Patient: sex M, age 48
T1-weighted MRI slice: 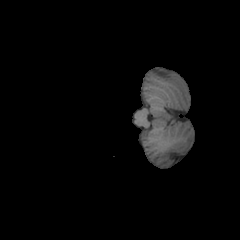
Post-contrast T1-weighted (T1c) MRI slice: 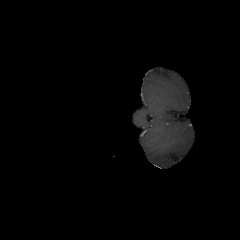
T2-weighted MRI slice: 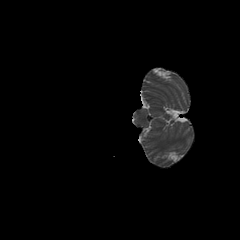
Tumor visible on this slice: no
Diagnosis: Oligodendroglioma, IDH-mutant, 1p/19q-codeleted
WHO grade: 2